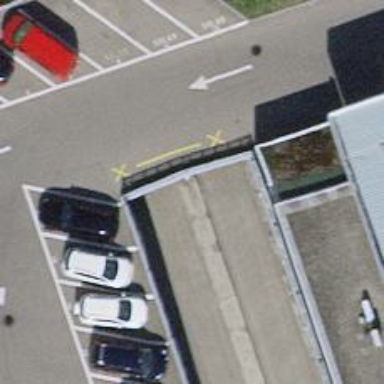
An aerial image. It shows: Parking entrance.